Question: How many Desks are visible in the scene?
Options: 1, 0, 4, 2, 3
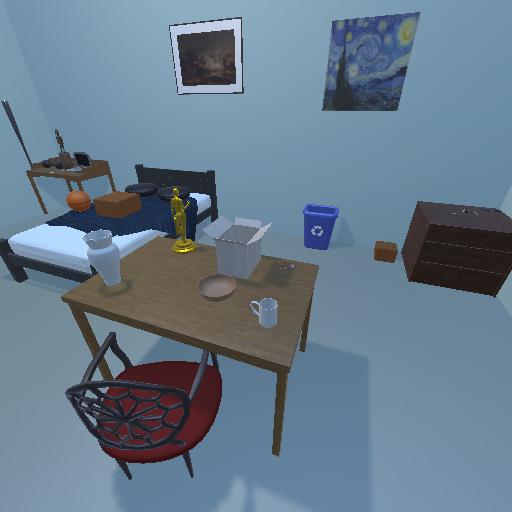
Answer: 1